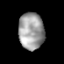
Tissue: prostate
Cell type: Epithelial cells
Senescence score: 0.3269
Nuclear area (px): 912
Mean DAPI intensity: 159.037